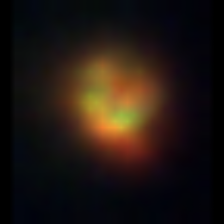
Taxon: NanoPlankton
Group: Other